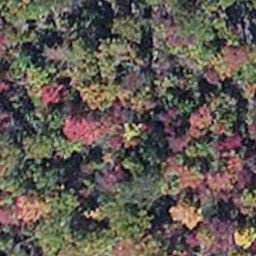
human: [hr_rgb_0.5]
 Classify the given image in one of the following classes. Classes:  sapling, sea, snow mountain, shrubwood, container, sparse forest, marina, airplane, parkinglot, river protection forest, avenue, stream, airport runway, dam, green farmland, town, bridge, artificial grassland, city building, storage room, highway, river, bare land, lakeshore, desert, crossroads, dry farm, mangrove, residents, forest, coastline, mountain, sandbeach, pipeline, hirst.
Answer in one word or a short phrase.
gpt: mangrove